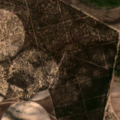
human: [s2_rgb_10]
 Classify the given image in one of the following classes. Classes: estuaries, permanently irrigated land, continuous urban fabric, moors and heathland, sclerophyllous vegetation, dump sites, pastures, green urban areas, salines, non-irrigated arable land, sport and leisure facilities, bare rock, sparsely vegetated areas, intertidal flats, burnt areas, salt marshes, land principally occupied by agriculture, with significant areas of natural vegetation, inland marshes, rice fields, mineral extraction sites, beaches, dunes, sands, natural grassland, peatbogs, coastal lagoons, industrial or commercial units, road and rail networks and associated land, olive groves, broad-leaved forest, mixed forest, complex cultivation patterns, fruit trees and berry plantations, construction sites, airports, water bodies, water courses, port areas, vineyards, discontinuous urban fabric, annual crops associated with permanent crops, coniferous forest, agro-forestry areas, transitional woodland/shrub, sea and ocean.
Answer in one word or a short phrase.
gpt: permanently irrigated land, transitional woodland/shrub